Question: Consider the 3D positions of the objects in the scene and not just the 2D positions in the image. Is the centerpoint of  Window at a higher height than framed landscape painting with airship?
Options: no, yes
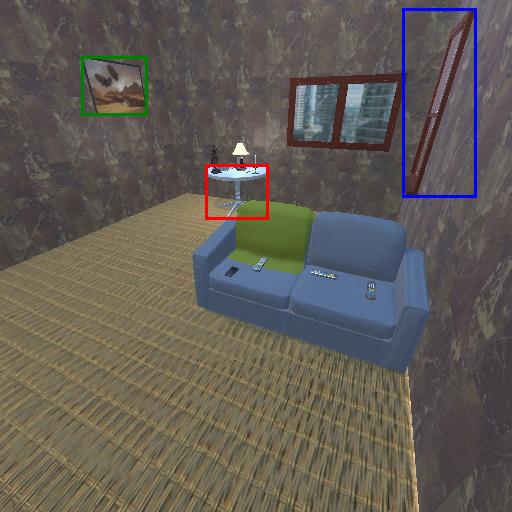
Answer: no